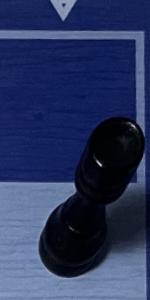
Label: Rook_Black